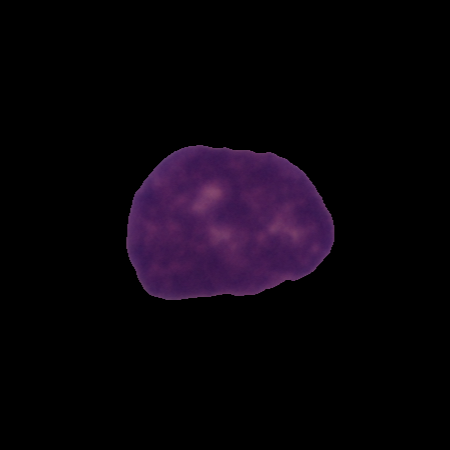
Label: cancer